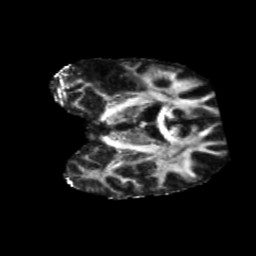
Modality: FA
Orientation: coronal
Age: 47
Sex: male
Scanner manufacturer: siemens
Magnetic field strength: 3 T
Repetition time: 5.25 s
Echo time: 0.08 s